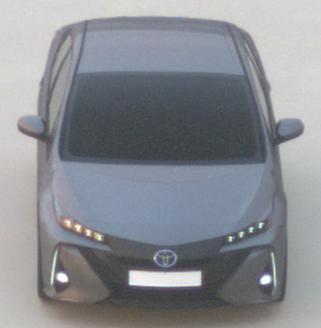
Make: Toyota
Model: Prius 1.8 Plug-In Hybrid
Detailed model: Prius (XW5) Plug-In
Model produced from: 2019/07
Model produced until: 2020/07
Doors: 5
Color: gray
Road condition: dry road
Daytime: sunrise or sunset
Contrast: medium contrast